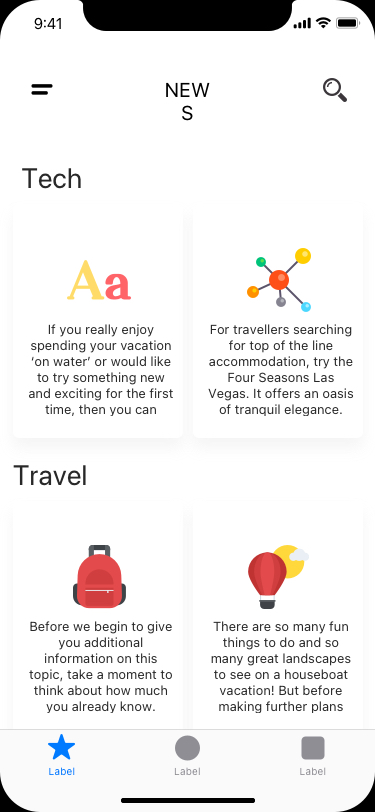
Text in this UI design:
news
Travel
Tech